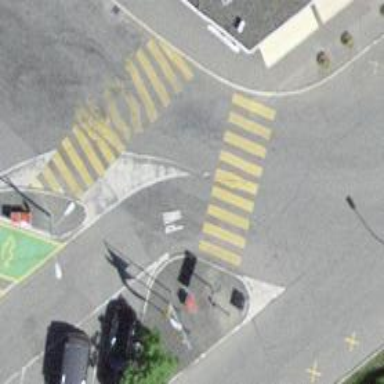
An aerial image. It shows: Uncontrolled footway crossing with markings.